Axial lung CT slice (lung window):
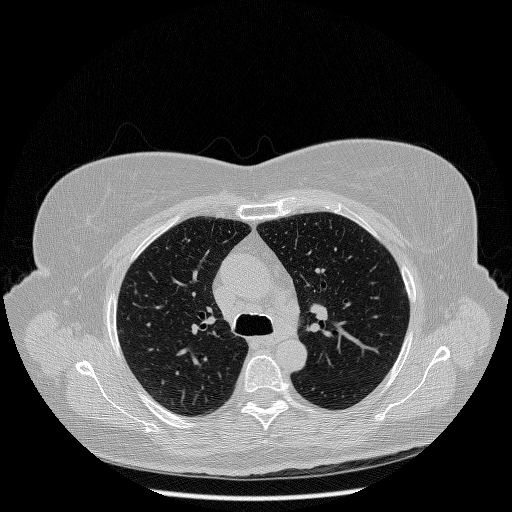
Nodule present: no